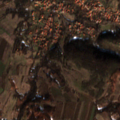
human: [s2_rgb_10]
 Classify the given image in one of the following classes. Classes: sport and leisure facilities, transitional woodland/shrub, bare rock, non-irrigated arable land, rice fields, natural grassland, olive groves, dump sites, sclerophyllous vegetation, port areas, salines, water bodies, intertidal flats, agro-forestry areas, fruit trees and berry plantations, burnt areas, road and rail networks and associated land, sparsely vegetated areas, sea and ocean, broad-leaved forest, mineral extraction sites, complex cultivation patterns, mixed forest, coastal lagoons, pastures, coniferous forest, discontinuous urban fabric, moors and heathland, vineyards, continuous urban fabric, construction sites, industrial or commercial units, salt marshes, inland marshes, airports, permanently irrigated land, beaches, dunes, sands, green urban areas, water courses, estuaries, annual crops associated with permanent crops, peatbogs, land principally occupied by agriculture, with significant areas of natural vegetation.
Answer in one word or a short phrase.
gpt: discontinuous urban fabric, non-irrigated arable land, complex cultivation patterns, land principally occupied by agriculture, with significant areas of natural vegetation, broad-leaved forest